Question: I am currently building a responsive website where i am using collapsable panels for the content. I am only looking to use the collapsable function for smartphones due to the massive amount of content.
So i have two scenarios:
1. Tablets and smartphones with minimal screen space
2. Desktop screens with enough screen space
Basically i want the collapse function to work only on 'scenario 1', where all panels are uncollapsed as default. In 'scenario 2' all panels should just be open and the collapse function should be disabled.
Since i am using Bootstrap 'collapse.js', is there a good way to handle this task?

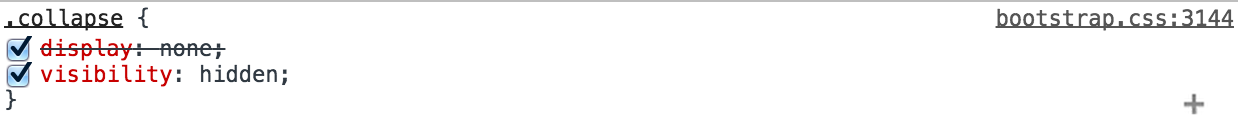
Answer: A media query can be used to prevent your panels from collapsing on larger viewports.
'''
@media (min-width: 992px) { /*or 1200px if you just want it to affect the lg devices*/
.collapsing {
height: auto !important;
}
.collapse {
height: auto !important;
display: block;
}
}
'''
As described in the doc here: <URL>. The media query above takes advantage of these and sets the collapse state to display block. However, you need to also override the inline height styles that are applied when the javascript is run, so using height: auto !important on both the collapse and collapsing state, causes the inline styles to be ignored in favor of the !important rule.
See the comments below. If you find that the content doesn't display as expected, try adding 'visibility: visible;' to the '.collapse' rule in the above media query.